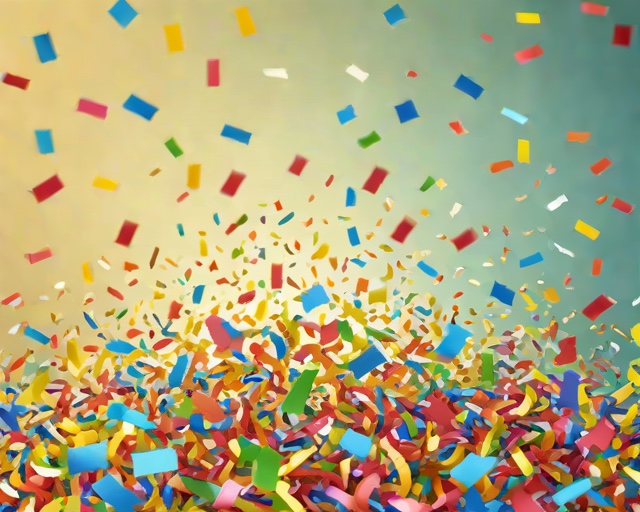
Category: Congratulations